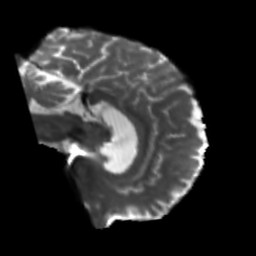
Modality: T2w
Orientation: sagittal
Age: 60
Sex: male
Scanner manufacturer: siemens
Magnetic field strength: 3 T
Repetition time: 5.47 s
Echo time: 0.0854 s